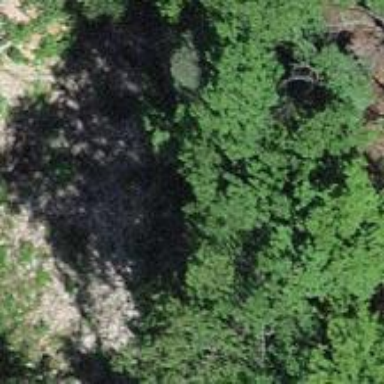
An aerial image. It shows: Natural cliff.